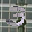
Label: 3